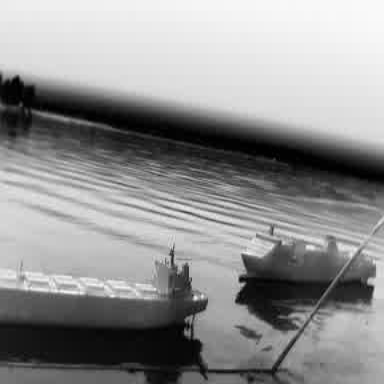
There is a liner in the infrared image.